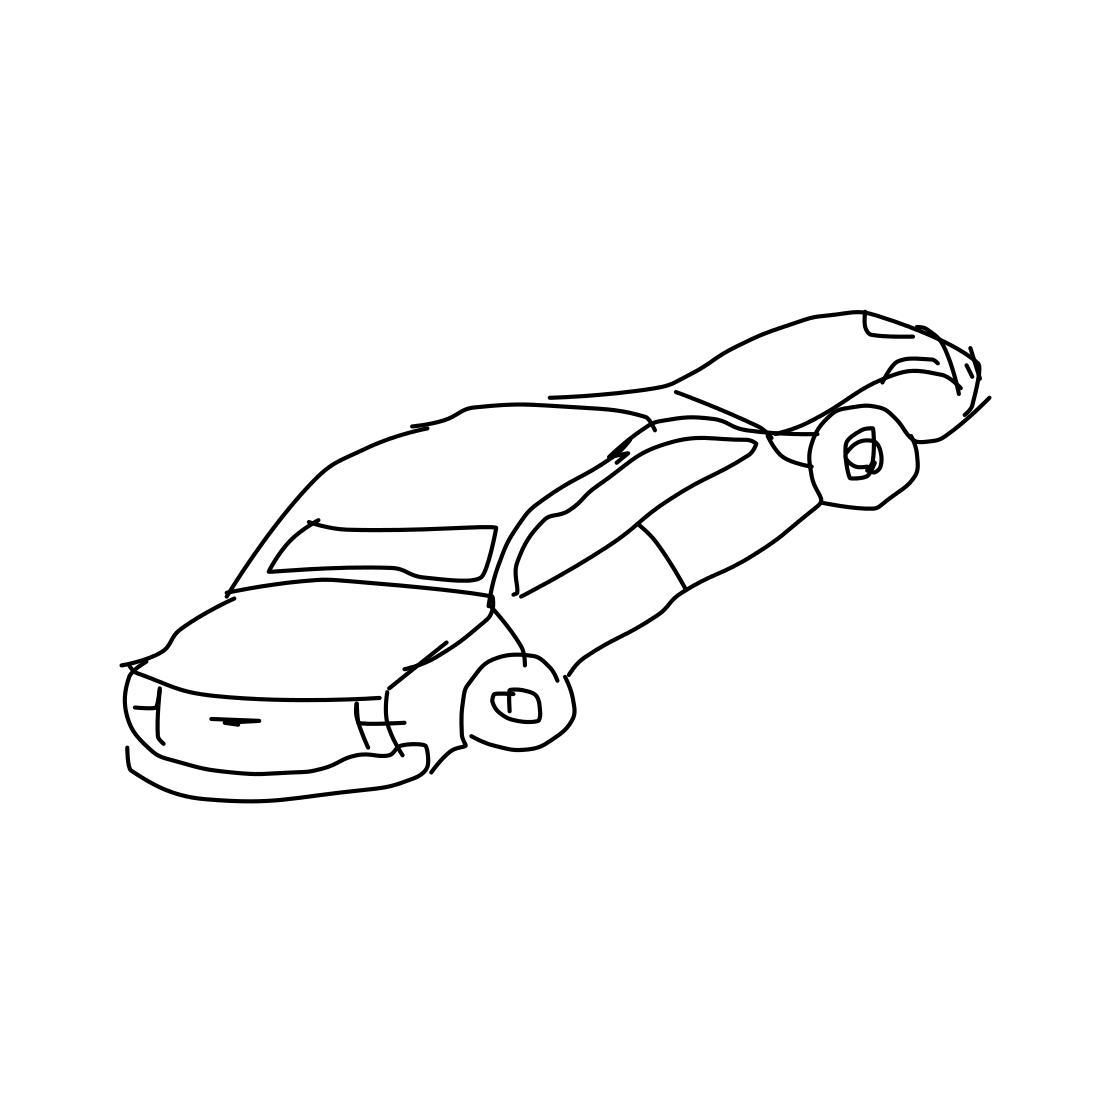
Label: car (sedan)